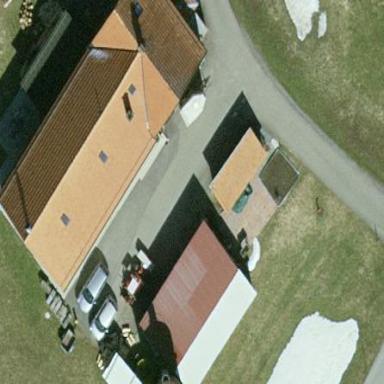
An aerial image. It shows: Simple and straightforward house.